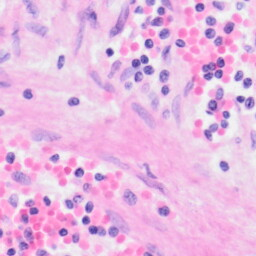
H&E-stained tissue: Kidney